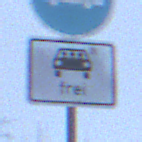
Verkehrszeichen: MehrfachbesetzePersonenkraftwagenFrei
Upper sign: Busssonderstreifen
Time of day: Midday
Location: Outdoor (Nature)
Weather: Overcast
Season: Winter
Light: Natural